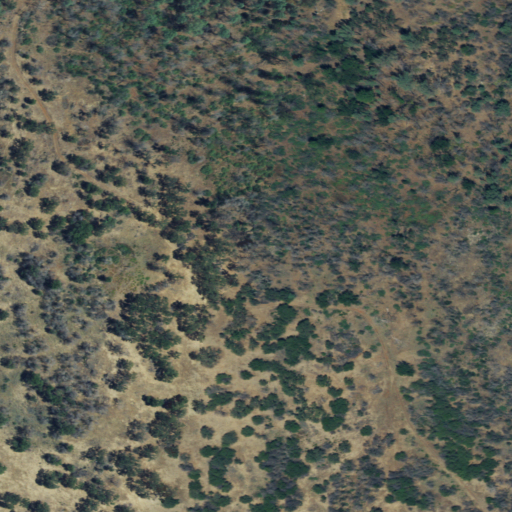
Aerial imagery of mountain in California named Donovan Hill containing shrub, deciduous forest, evergreen forest, and grassland